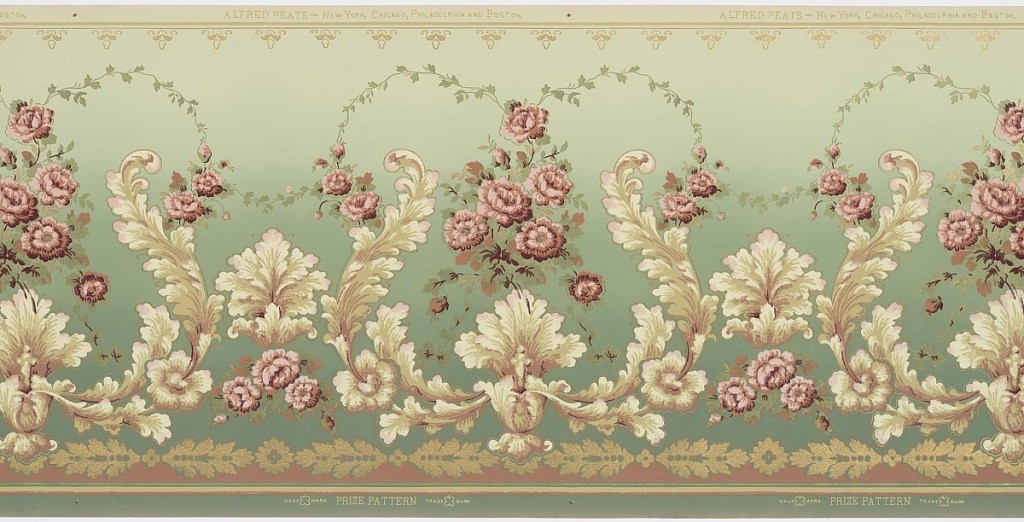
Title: Frieze
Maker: Alfred Peats Company
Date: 1905–1915
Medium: Machine-printed paper, liquid mica
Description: Acanthus W-shape crowned by a foliate arbor encasing a bouquet.  Acanthus and three-flower bouquet between.  Repeating stylized flowers suspended from top metalic gold stripe. Verterbrate band of laurel leaves on bottom.  Green background that is darker on bottom and gets light toward the top.  Printed in green, metalic gold, maroon,  pink, beige and white